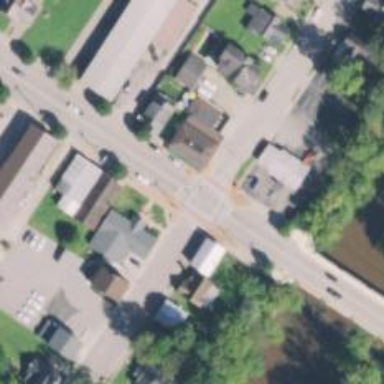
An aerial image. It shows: Crossing with line markings on the road.